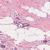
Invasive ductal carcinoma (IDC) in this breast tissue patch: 1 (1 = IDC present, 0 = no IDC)